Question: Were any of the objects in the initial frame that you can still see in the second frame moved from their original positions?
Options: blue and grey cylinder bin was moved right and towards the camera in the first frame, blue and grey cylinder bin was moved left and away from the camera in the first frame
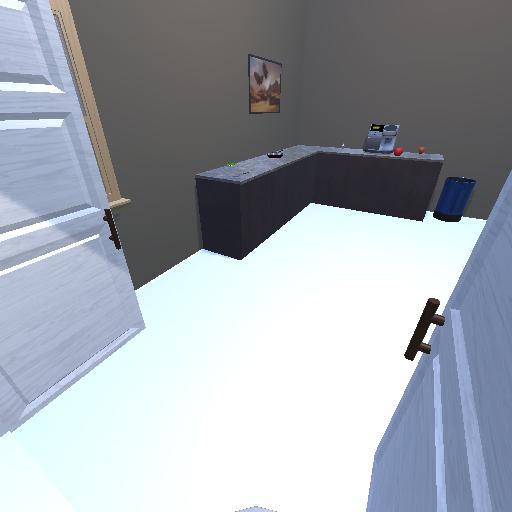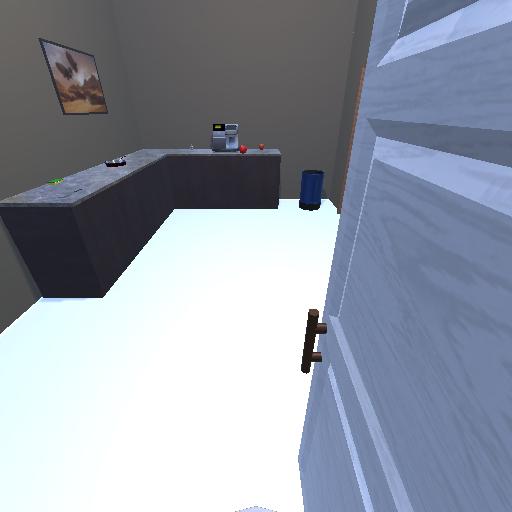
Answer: blue and grey cylinder bin was moved right and towards the camera in the first frame